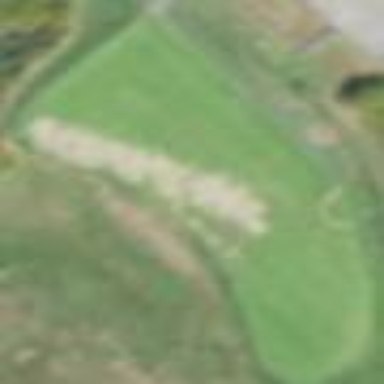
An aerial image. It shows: Grassy area designated for driving range golf.